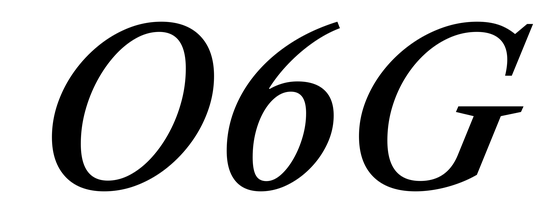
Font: LibreCaslonText-Italic_Medium_Italic